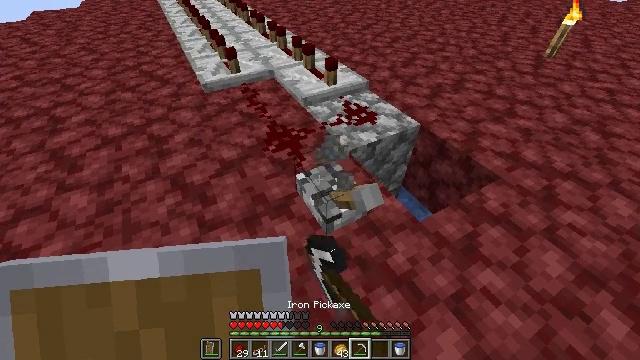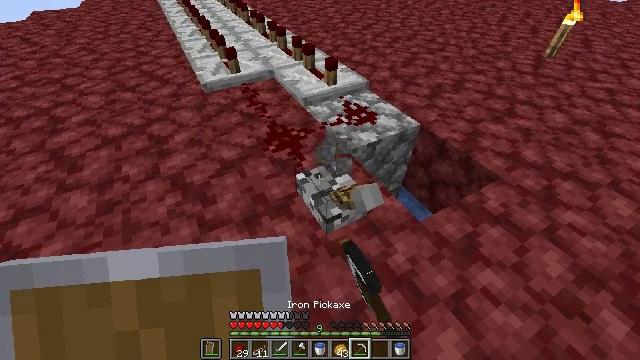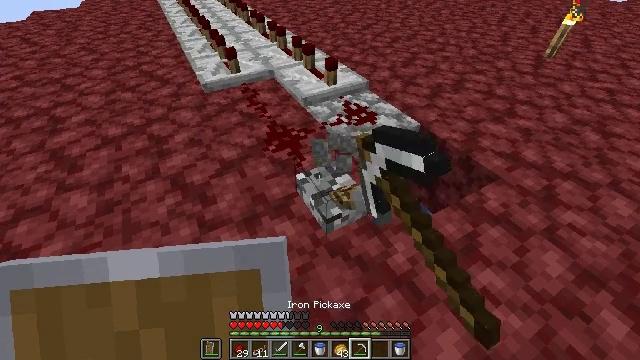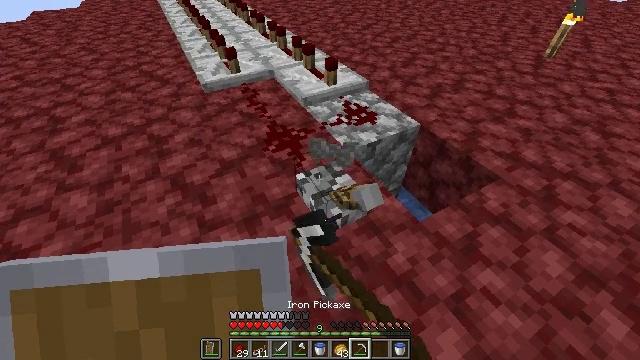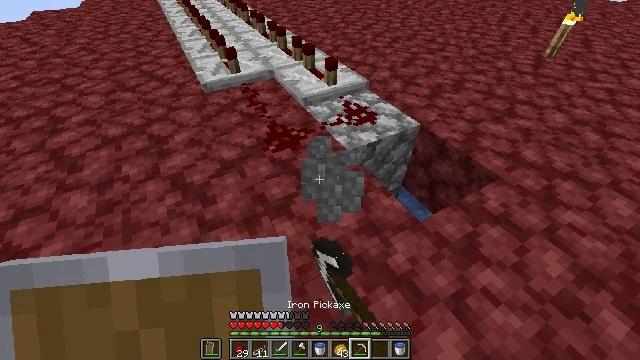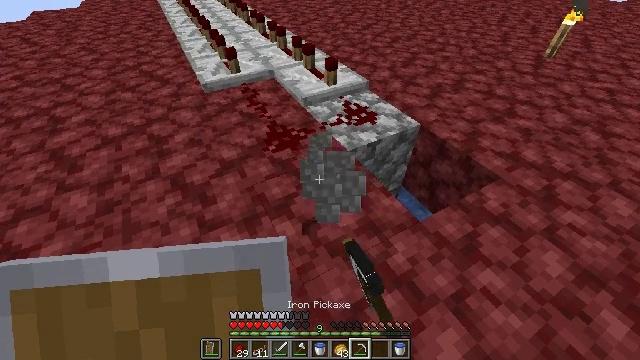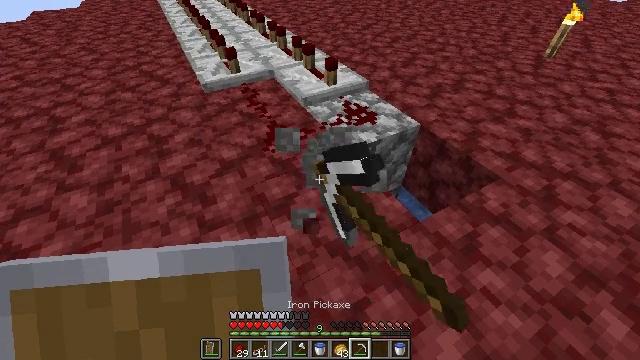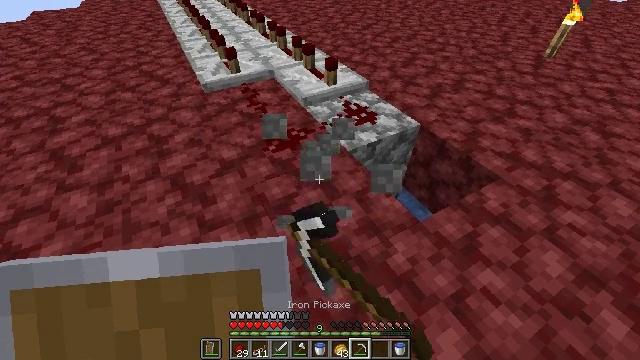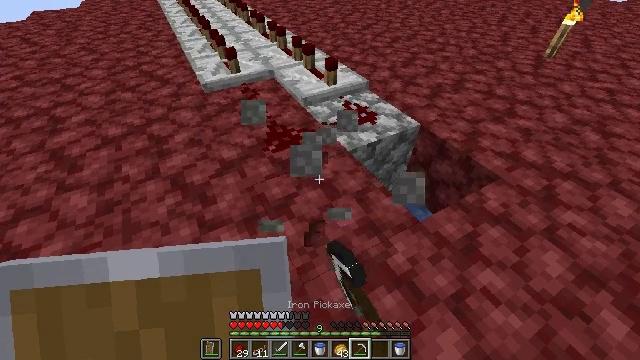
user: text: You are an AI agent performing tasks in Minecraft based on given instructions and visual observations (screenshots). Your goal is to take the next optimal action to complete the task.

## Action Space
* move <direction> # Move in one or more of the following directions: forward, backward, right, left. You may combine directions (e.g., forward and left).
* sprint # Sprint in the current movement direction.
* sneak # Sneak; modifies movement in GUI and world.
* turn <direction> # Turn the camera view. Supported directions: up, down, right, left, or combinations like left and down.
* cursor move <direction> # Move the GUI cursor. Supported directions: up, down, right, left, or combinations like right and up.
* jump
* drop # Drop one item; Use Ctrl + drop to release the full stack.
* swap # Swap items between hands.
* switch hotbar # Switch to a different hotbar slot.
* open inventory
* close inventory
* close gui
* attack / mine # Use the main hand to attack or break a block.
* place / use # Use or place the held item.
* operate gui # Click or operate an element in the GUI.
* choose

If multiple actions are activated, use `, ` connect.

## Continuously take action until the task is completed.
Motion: motion action
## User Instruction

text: Mine block lever.
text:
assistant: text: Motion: attack / mine
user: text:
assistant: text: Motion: attack / mine
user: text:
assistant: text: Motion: attack / mine
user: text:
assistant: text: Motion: attack / mine
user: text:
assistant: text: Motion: attack / mine
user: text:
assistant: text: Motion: attack / mine
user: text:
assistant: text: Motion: attack / mine
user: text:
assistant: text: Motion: attack / mine
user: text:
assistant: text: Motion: attack / mine